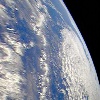
Label: cloud